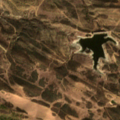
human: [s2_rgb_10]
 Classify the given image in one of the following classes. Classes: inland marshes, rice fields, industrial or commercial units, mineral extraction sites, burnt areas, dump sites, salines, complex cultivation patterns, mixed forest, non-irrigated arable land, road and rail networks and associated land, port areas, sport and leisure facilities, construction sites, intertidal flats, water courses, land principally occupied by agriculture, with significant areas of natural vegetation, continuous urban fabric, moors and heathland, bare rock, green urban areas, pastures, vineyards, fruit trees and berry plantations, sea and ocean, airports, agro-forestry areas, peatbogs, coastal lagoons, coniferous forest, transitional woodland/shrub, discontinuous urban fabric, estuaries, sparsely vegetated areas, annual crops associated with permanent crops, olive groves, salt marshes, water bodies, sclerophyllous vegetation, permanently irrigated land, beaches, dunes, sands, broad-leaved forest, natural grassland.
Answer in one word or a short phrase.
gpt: pastures, sclerophyllous vegetation, transitional woodland/shrub